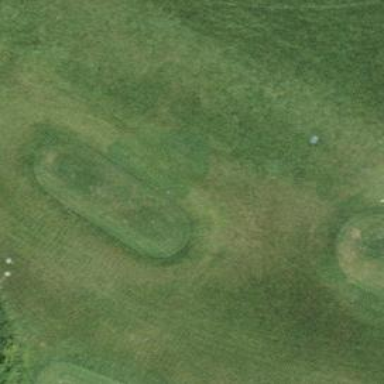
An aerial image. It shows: Golf tee on grassy land.